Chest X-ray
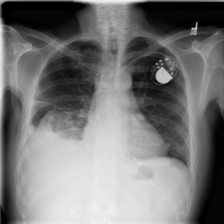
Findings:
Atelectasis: positive
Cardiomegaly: negative
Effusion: positive
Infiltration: negative
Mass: negative
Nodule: negative
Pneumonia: negative
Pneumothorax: negative
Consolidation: negative
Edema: negative
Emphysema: negative
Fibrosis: negative
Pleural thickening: negative
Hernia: negative